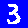
Digit: 3